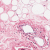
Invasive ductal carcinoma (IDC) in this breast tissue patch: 0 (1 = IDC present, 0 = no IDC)